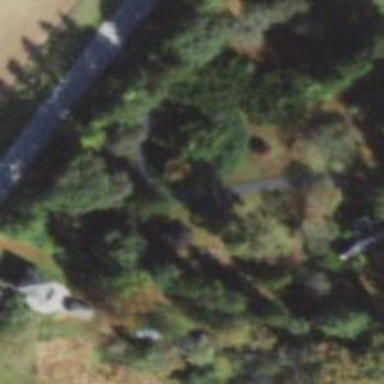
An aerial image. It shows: Driveway.